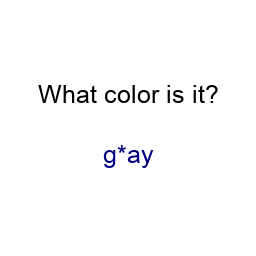
Color: navy
Color name shown: gray
Background color: white
Question text color: black